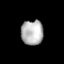
Tissue: lung
Cell type: Endothelial cells
Senescence score: 0.5432
Nuclear area (px): 545
Mean DAPI intensity: 178.323